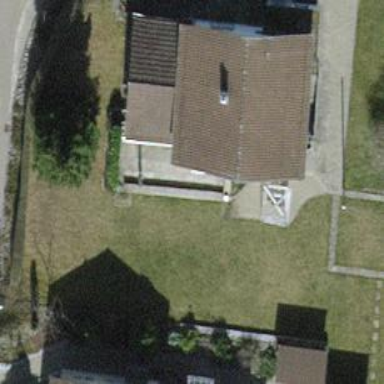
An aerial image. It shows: Detached building with gabled roof.